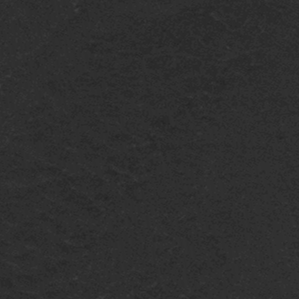
Label: frost